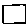
Label: square